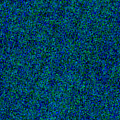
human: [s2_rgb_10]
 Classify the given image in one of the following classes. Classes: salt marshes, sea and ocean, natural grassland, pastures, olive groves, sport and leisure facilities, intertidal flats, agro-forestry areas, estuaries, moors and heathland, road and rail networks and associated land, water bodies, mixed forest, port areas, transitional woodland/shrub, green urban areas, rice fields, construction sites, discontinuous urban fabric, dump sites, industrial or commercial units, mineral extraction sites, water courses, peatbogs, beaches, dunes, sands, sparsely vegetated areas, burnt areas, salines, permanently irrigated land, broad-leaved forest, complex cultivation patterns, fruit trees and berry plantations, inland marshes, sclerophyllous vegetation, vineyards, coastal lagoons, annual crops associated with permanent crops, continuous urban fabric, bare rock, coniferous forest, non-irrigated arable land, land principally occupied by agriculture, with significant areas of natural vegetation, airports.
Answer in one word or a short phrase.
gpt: sea and ocean